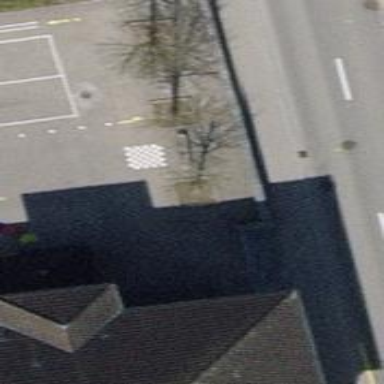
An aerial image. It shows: Brown bench.